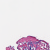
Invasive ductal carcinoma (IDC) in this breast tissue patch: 0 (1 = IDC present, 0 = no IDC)